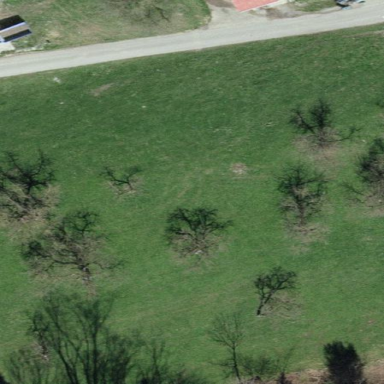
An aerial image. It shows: Orchard.